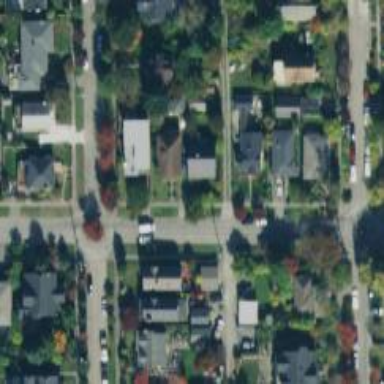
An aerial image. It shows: Residential road with separate sidewalk.